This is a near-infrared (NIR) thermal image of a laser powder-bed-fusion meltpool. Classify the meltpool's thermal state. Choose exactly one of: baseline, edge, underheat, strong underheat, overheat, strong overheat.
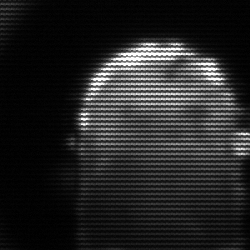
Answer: baseline